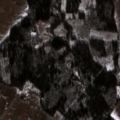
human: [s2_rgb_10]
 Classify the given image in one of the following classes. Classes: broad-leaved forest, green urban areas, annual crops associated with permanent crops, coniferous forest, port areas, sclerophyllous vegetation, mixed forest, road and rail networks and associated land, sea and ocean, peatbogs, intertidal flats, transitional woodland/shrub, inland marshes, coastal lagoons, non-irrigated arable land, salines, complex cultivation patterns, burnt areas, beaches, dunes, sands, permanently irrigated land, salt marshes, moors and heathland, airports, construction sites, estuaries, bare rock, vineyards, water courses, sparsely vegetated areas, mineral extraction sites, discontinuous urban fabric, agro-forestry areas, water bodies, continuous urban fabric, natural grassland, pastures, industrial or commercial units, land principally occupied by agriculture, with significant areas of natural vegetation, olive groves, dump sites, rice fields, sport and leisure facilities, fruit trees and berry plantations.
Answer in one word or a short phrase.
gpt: non-irrigated arable land, broad-leaved forest, mixed forest, transitional woodland/shrub